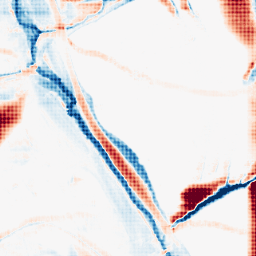
Category: morphological
Decomposition family: morphological_rect
Decomposition parameters: operation: average
width: 50
height: 10
Upsampling method: sinc_hamming
Upsampling parameters: scale: 4
kernel_size: 4
Upsampling scale: 4